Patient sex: F
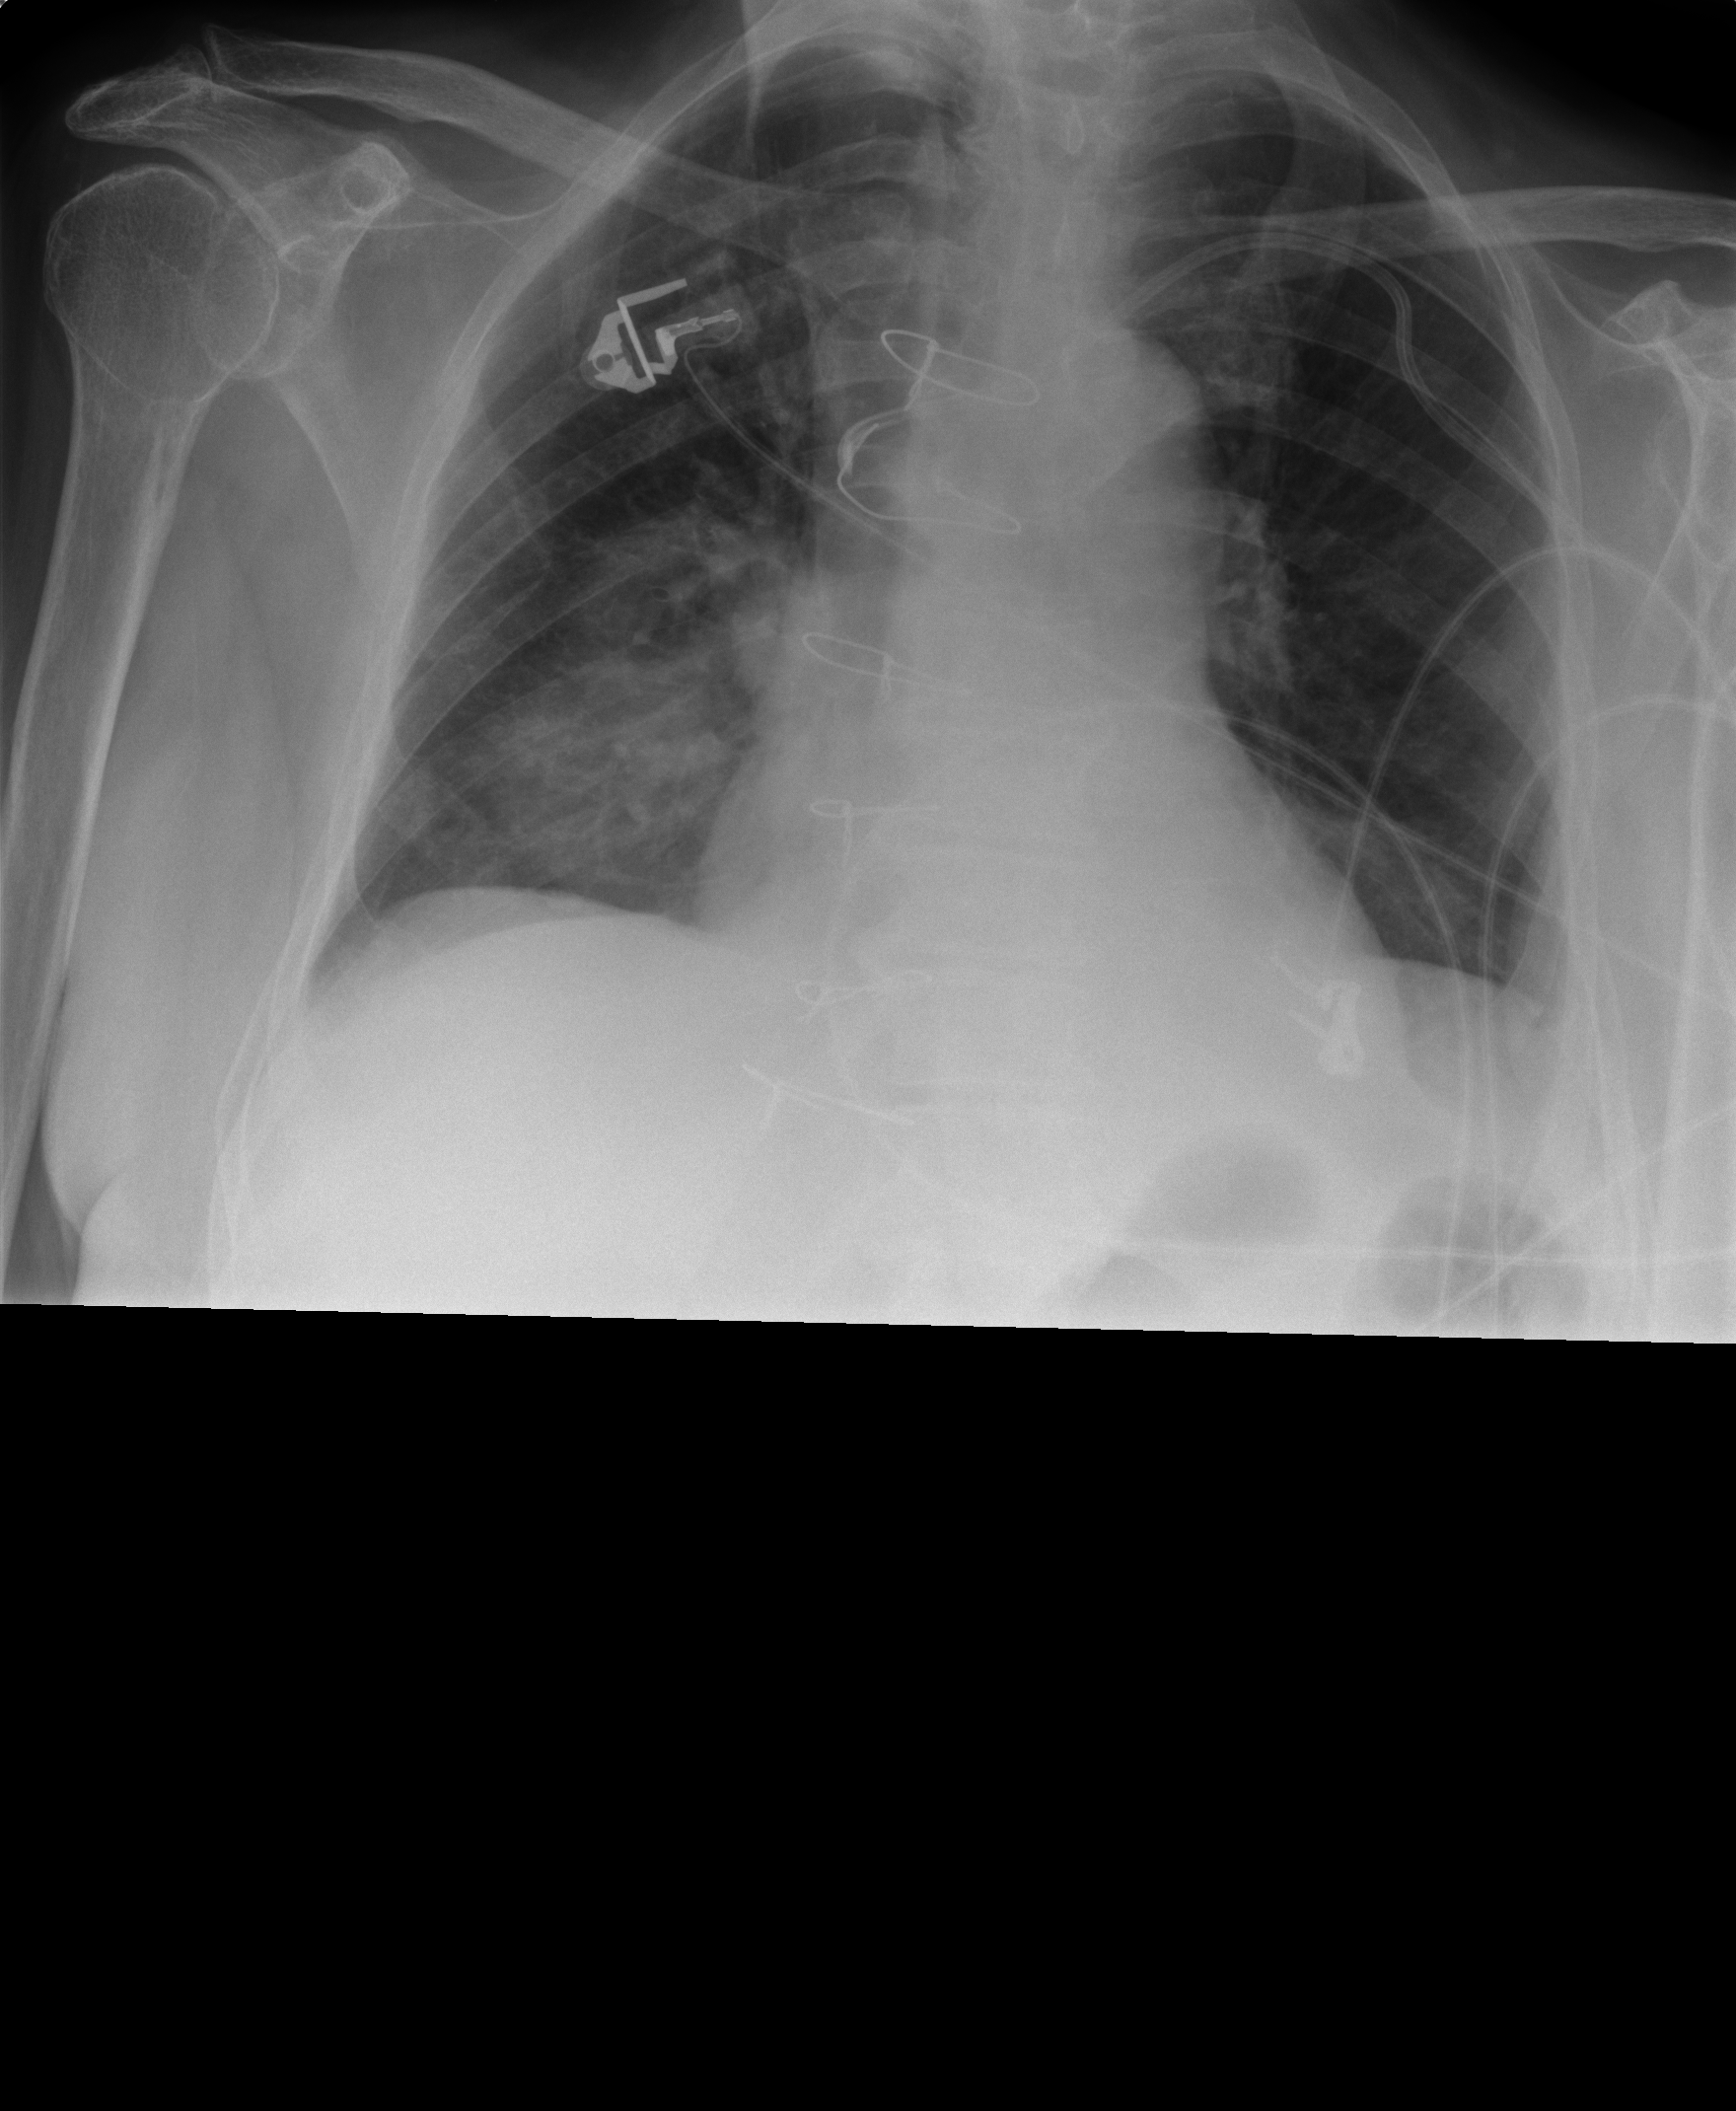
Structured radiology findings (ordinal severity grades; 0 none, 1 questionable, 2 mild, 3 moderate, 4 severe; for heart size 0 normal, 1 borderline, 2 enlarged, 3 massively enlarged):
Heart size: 0
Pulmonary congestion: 0
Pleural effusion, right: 1
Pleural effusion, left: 1
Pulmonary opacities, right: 2
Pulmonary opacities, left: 0
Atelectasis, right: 1
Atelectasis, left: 0